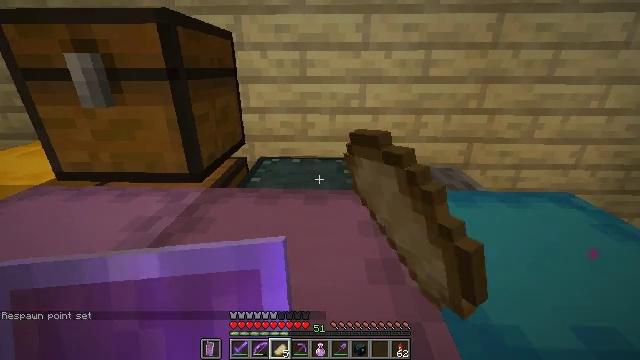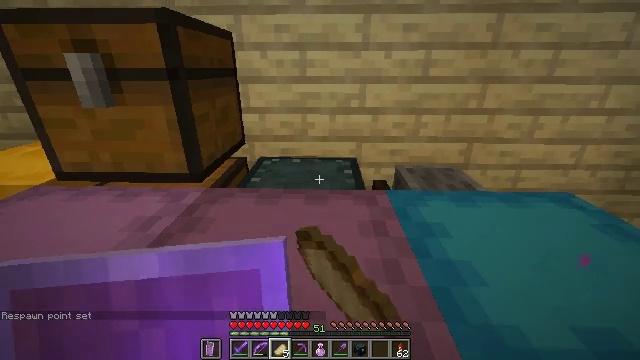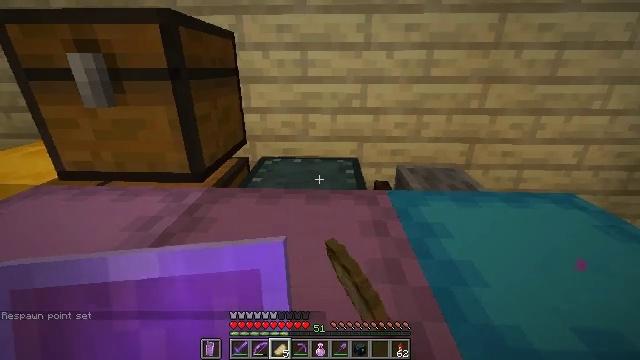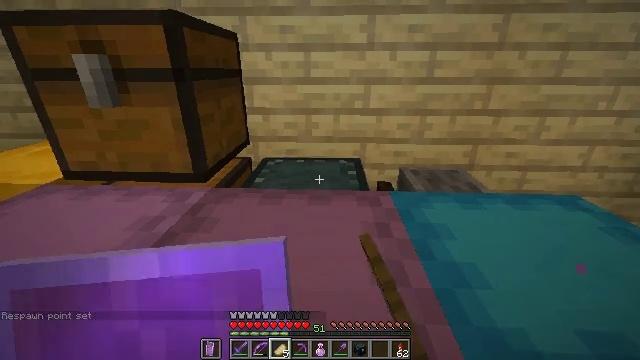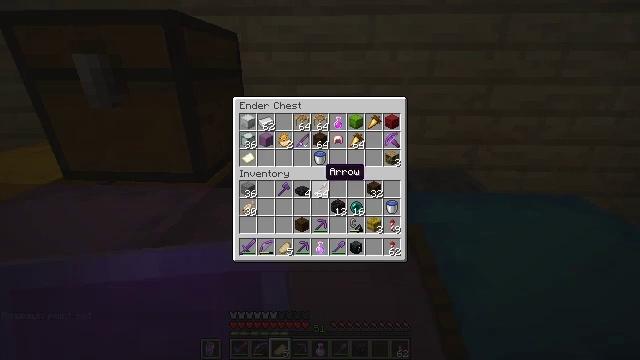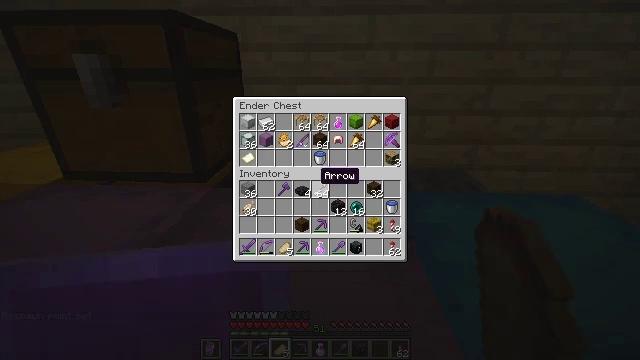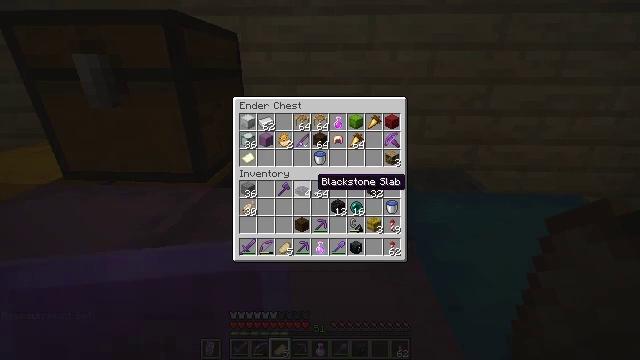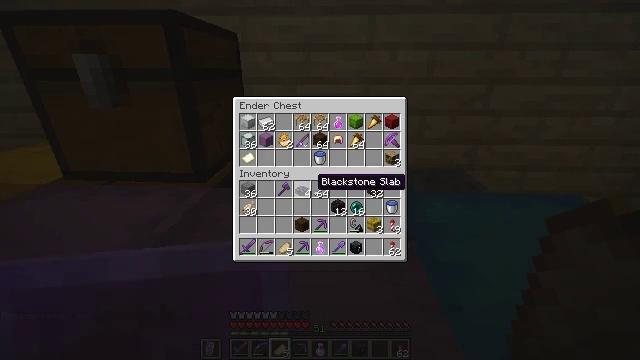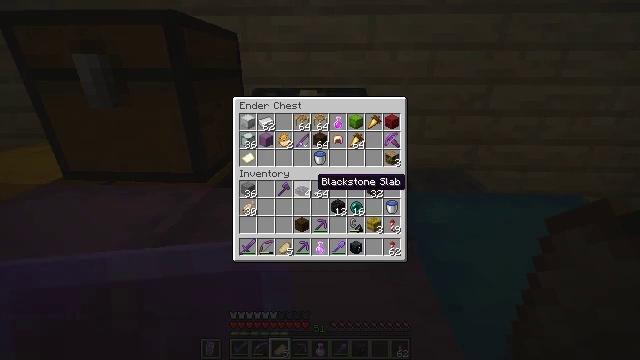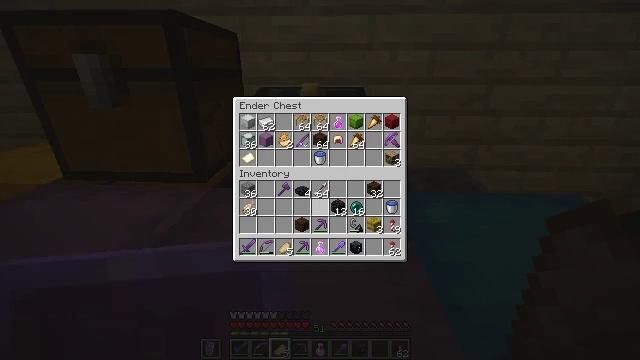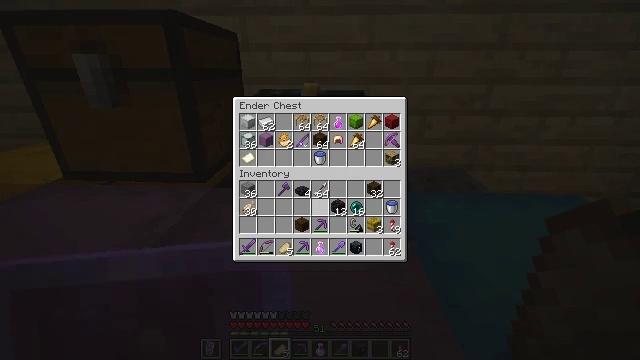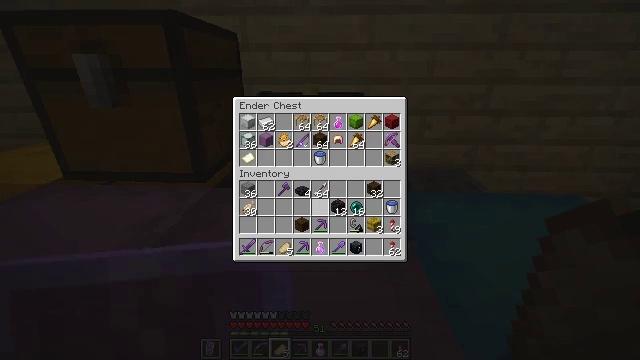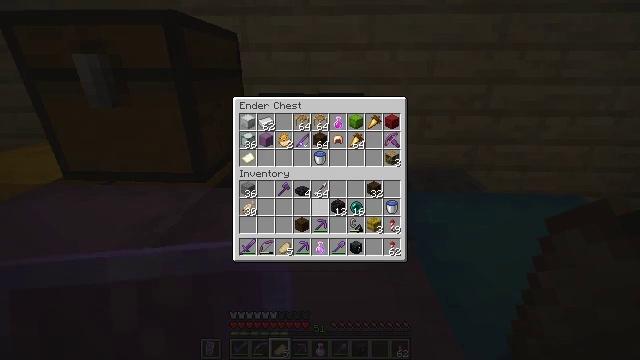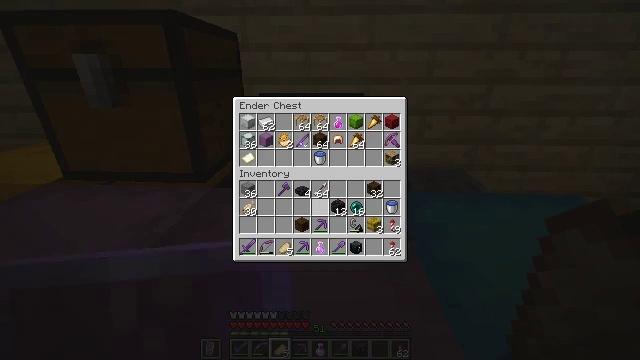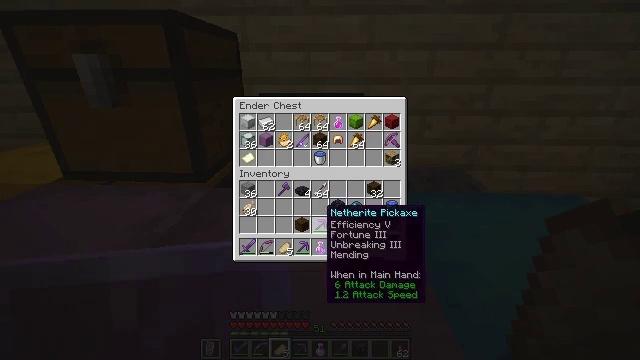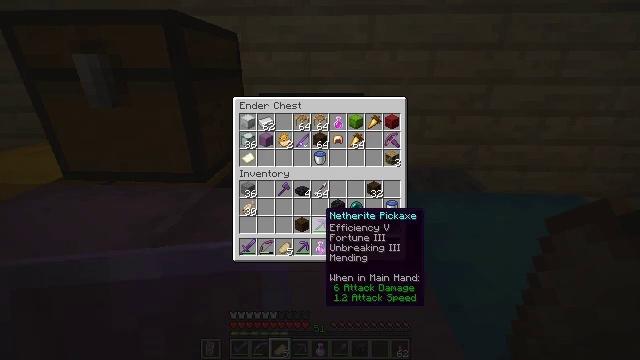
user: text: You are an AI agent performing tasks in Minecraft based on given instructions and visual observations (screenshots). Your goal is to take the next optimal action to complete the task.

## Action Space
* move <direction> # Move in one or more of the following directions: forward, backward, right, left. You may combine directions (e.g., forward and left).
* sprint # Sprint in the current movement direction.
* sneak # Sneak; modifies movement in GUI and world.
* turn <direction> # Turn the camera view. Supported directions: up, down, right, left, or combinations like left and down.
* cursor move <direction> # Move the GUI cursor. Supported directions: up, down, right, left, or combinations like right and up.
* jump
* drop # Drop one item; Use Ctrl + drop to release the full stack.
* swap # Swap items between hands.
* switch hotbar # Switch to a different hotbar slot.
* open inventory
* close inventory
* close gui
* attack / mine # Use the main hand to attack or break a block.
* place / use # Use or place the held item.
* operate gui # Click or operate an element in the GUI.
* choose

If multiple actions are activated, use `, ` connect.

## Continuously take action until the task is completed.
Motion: motion action
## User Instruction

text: Dig up the grass block for dirt.
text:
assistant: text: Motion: use / place
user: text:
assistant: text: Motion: no_op
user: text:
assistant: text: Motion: no_op
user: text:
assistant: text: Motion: no_op
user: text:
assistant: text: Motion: no_op
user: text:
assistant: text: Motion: no_op
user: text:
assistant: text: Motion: no_op
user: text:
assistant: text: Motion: no_op
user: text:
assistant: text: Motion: turn down
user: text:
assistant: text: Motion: turn down
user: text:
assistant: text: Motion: no_op
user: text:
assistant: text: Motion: sneak
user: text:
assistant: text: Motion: sneak
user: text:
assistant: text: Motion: sneak
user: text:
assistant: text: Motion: sneak
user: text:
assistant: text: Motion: sneak
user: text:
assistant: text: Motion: sneak, turn down
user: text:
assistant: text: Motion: sneak
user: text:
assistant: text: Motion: sneak
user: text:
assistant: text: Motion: sneak
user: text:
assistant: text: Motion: sneak
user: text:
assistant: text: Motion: sneak
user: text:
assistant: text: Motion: sneak
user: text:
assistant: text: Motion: sneak
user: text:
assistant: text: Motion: sneak, attack / mine
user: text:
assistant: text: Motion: sneak, attack / mine
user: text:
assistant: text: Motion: sneak, attack / mine
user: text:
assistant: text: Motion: sneak
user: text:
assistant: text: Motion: sneak
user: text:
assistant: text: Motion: no_op